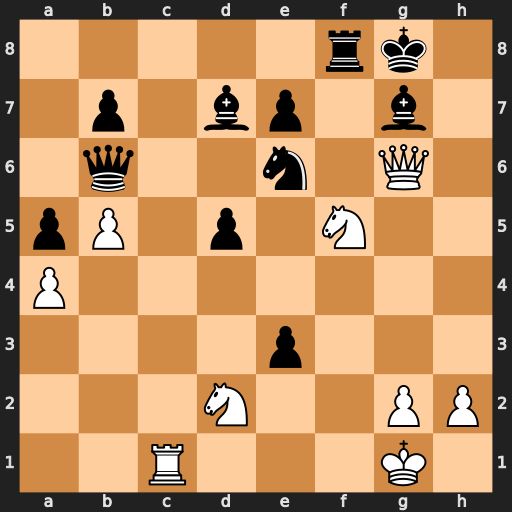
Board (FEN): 5rk1/1p1bp1b1/1q2n1Q1/pP1p1N2/P7/4p3/3N2PP/2R3K1
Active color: w
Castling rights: -
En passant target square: -
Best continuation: Nxe7+ Kh8 Qh5+ Bh6 Qxh6#